Question: I've got this awful query where I use IFNULL to determine whether there is a result before and a result after my result set. The result set is determined by a period in time, see may 5th till may 10th. This period of time is visualised in my application as a line graph. I want the first result before and after the period of may 5th till may 10th, if there is any (therefore the use of IFNULL) because I want the line of grahp to be continous. If there lays a result before the visualised period in time, I need to get started with drawing the line from that point, intersecting the graphs area, though it is not on the screen.
See the image for a visual example. The first graph does not include a measurement before and after the visualised period (the box represents the area of the graph actually displayed to the user), and the second graph does intersect the Y axis as there is one measurement before the displayed period, and one after.

Now so far so good, my awful query works. That is, if I want to just obtain the measurements of one entity. But now I want to obtain this result for a set of entities in one query, with regard to performance. Better query once to obtain measurements from 200 entities, than query per entity = 200 times. So I thought I change the query from 'WHERE Entity.Id=1' to 'WHERE Entity.Id IN (1, 2, 3, 4)'. The problem now is, that the period to include measurements before and after the graph is generalized, and not evaluated per entity and its measurements.
Below is the query that works per entity (a cow in my specific case)
'''
SELECT
*
FROM
'measurements'
WHERE
'CowId' = 23 AND 'CellCount' >= 0
AND ('Date' BETWEEN IFNULL((SELECT
MAX('Date')
FROM
'measurements'
WHERE
'CowId' = 23
AND 'Date' < '2014-03-28 00:00:00'),
'2014-03-28 00:00:00') AND IFNULL((SELECT
MIN('Date')
FROM
'measurements'
WHERE
'CowId' = 23
AND 'Date' > '2014-04-11 23:59:59'),
'2014-04-11 23:59:59'))
ORDER BY 'CowId' ASC , 'Date' ASC
'''
And here is my attempt to query all cows and their measurements in one query
'''
SELECT
*
FROM
'measurements'
WHERE
'CowId' IN (23 , 22, 19, 18, 17, 16, 15, 20, 21, 14)
AND 'CellCount' >= 0
AND ('Date' BETWEEN IFNULL((SELECT
MAX('Date')
FROM
'measurements'
WHERE
'CowId' IN (23 , 22, 19, 18, 17, 16, 15, 20, 21, 14)
AND 'Date' < '2014-03-28 00:00:00'),
'2014-03-28 00:00:00') AND IFNULL((SELECT
MIN('Date')
FROM
'measurements'
WHERE
'CowId' IN (23 , 22, 19, 18, 17, 16, 15, 20, 21, 14)
AND 'Date' > '2014-04-11 23:59:59'),
'2014-04-11 23:59:59'))
ORDER BY 'CowId' ASC , 'Date' ASC
'''
Oh deer, what an awful looking question I posted here on SO. Hopefully I made myself clear.
Thanks!
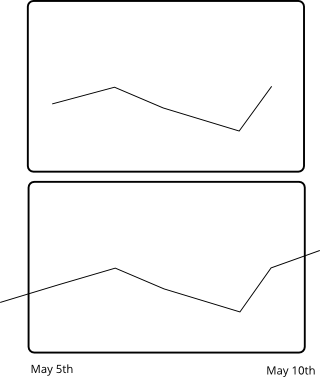
Answer: In subqueries there, should be connection to CowID in main query...
Your query should looks like:
'''
SELECT
*
FROM
'measurements' 'm1'
WHERE
'm1'.'CowId' IN (23 , 22, 19, 18, 17, 16, 15, 20, 21, 14)
AND 'm1'.'CellCount' >= 0
AND ('m1'.'Date' BETWEEN IFNULL((SELECT
MAX( 'm2'.'Date')
FROM
'measurements' 'm2'
WHERE
'm2'.'CowId' = 'm1'.'CowId'
AND 'm2'.'Date' < '2014-03-28 00:00:00'),
'2014-03-28 00:00:00') AND IFNULL((SELECT
MIN( 'm3'.'Date')
FROM
'measurements' 'm3'
WHERE
'm3'.'CowId' = 'm1'.'CowId'
AND 'm3'.'Date' > '2014-04-11 23:59:59'),
'2014-04-11 23:59:59'))
ORDER BY 'm1'.'CowId' ASC ,'m1'.'Date' ASC
'''